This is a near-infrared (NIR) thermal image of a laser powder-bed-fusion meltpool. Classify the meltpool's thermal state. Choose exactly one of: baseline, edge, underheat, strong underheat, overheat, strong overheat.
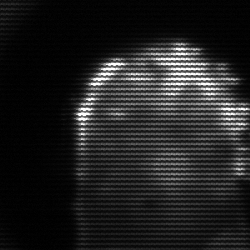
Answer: baseline